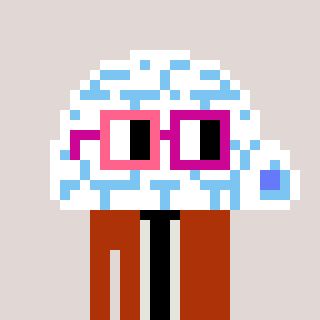
a pixel art character with square pink and red glasses, a igloo-shaped head and a hotbrown-colored body on a warm background